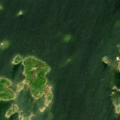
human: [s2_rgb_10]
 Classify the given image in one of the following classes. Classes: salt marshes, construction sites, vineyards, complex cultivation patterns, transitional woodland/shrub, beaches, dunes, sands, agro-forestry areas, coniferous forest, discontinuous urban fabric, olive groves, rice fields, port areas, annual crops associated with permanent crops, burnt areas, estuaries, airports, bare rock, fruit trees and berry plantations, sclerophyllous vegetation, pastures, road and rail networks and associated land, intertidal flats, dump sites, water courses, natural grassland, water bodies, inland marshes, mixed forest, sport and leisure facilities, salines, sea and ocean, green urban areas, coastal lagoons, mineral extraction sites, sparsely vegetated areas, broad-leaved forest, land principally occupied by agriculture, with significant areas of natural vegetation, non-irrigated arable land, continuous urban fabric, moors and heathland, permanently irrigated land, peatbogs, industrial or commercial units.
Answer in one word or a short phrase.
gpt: sea and ocean